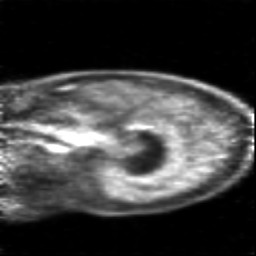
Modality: PET
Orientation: sagittal
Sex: female
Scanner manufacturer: siemens